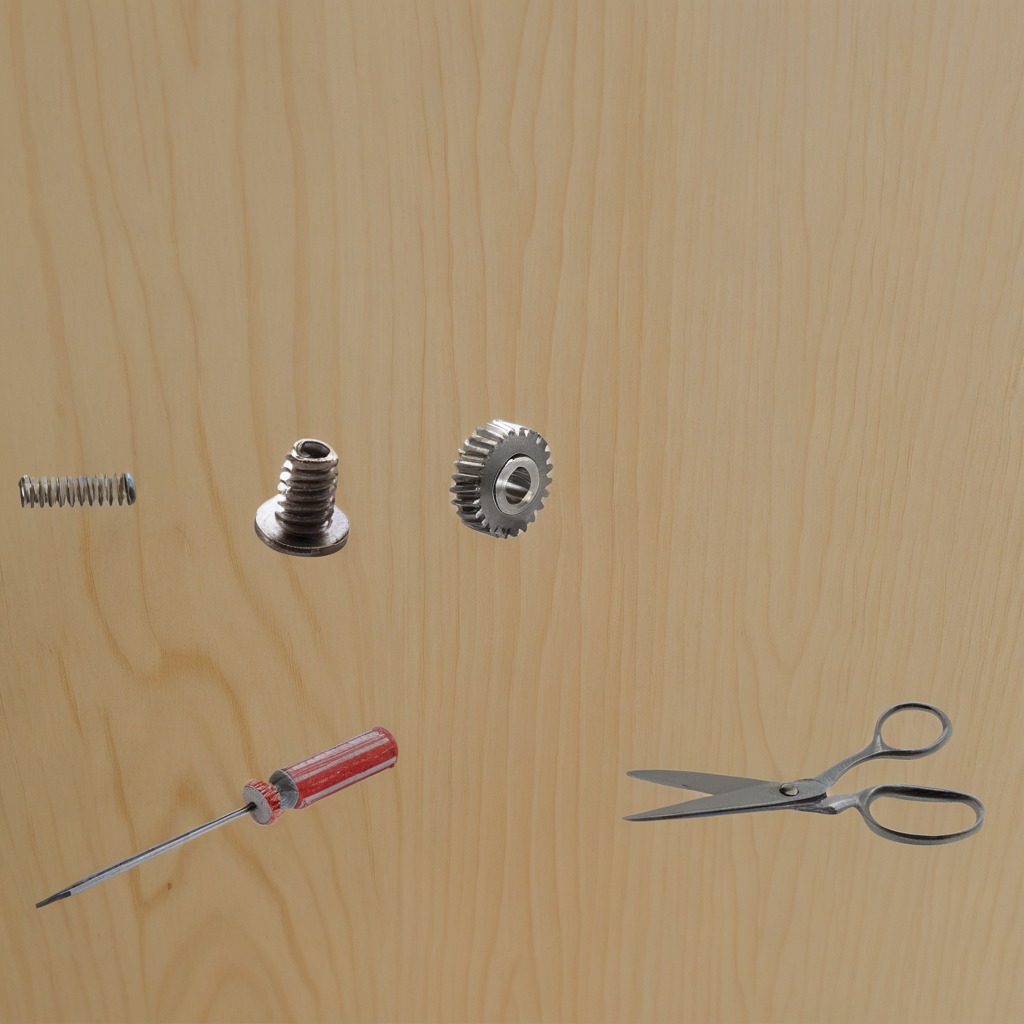
A steel gear with teeth, a metal machine screw, a coiled metal spring, a screwdriver, and a pair of scissors are lying on a plywood surface in a paint workshop lit by afternoon window light.